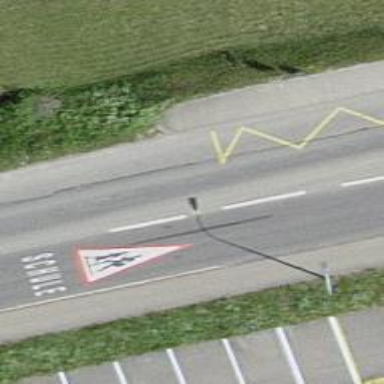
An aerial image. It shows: Public transport stop position.